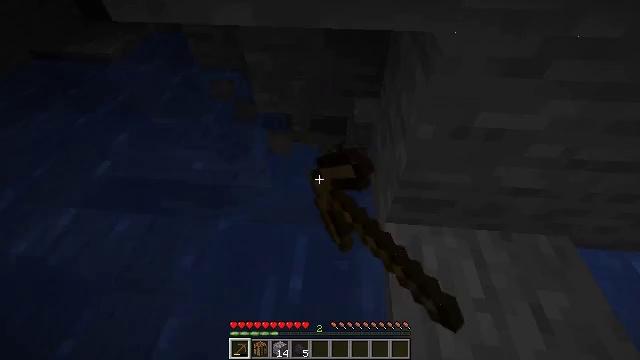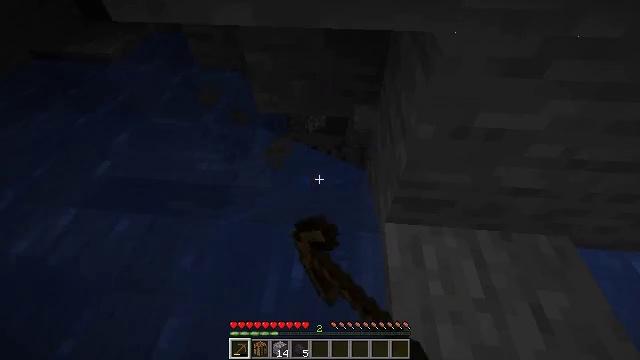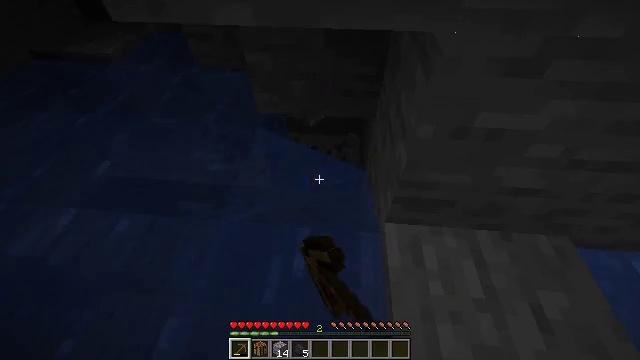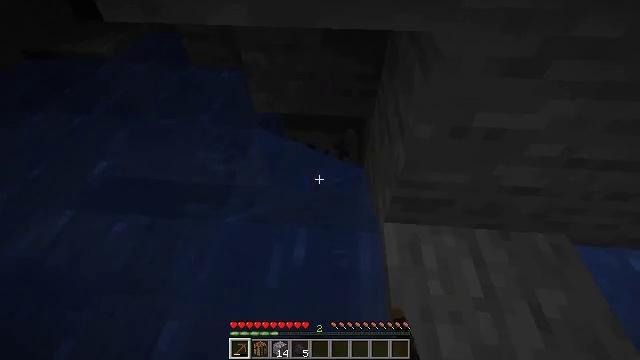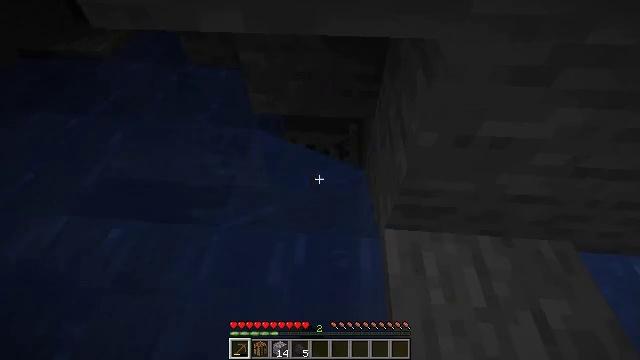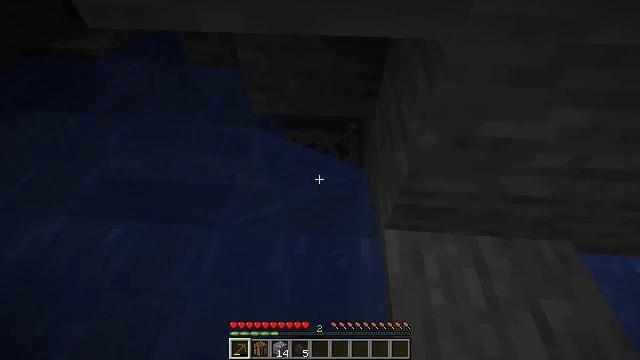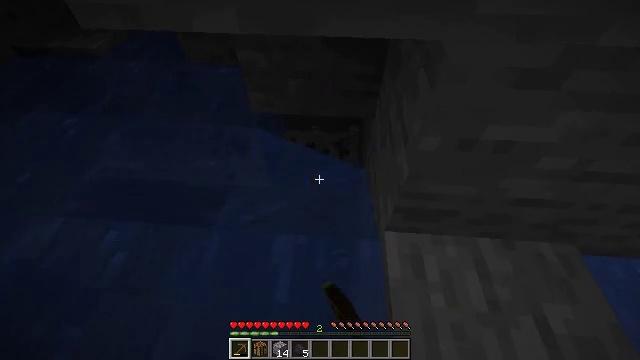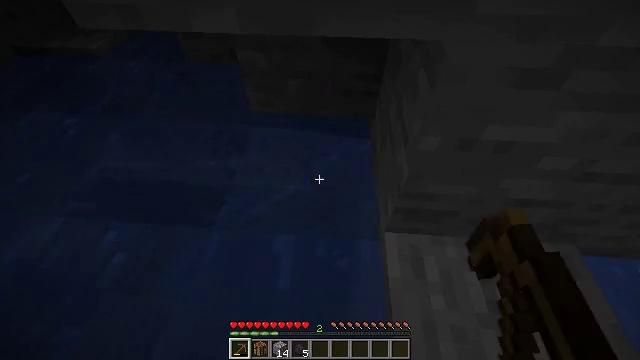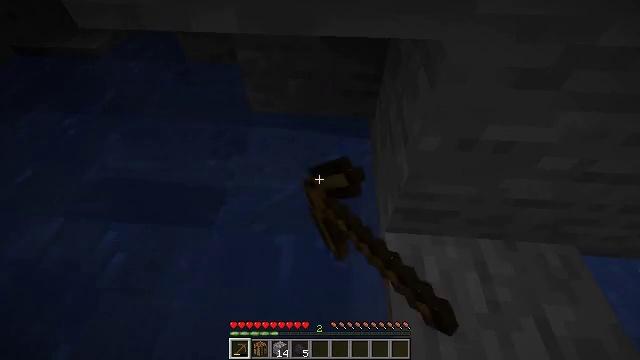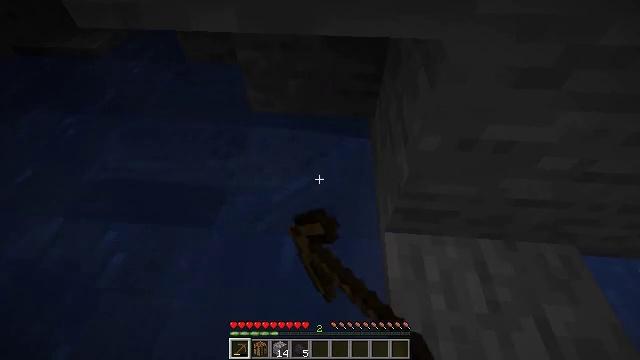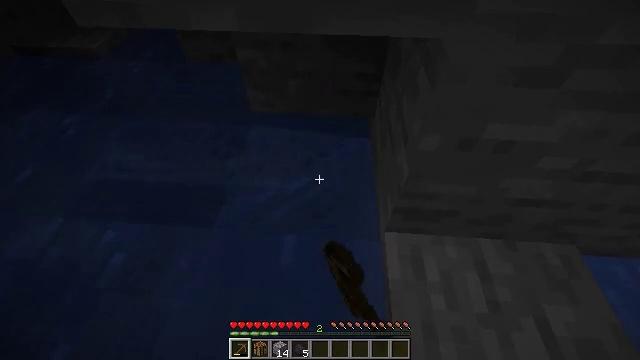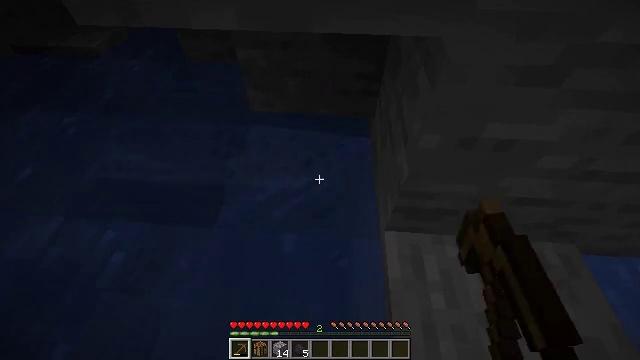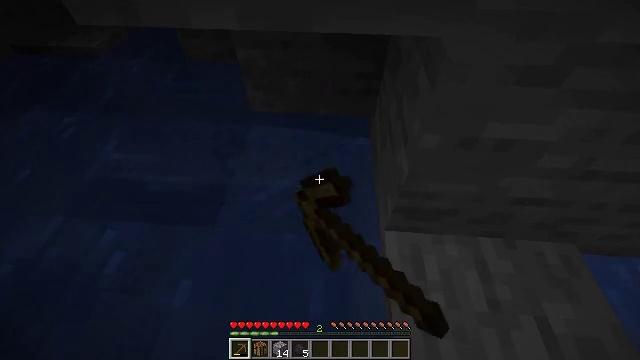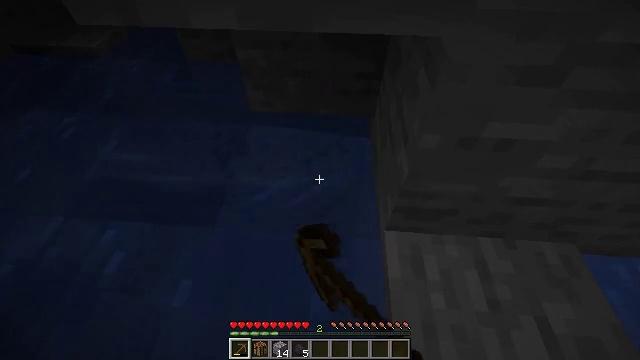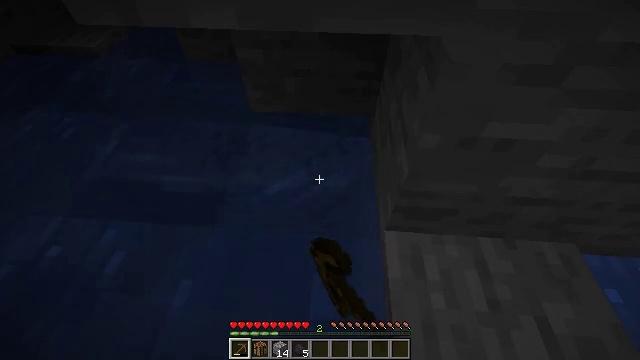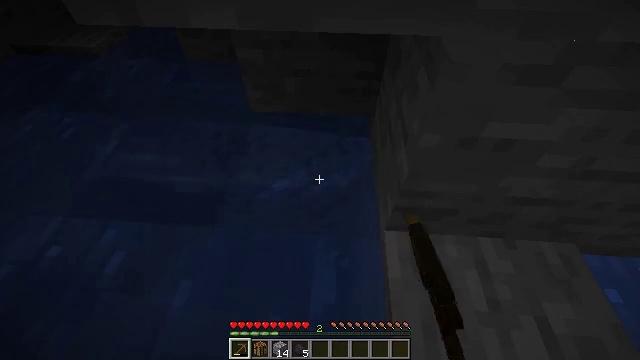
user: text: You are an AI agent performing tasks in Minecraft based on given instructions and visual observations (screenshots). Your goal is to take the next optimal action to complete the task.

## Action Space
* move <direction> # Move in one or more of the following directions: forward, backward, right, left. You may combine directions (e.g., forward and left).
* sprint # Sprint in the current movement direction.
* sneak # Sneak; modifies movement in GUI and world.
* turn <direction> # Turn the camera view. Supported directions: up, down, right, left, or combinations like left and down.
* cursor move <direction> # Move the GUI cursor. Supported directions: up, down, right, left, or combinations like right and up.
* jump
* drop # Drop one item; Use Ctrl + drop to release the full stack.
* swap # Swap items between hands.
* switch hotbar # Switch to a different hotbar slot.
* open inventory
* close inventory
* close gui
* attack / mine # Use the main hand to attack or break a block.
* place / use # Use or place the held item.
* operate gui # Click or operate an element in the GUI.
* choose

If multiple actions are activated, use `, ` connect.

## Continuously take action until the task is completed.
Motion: motion action
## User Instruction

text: Extract coal from the ore block.
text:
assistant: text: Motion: sneak, attack / mine
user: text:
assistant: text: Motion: sneak, attack / mine
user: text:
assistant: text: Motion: move forward and move left, sneak, attack / mine
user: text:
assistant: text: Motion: move forward and move left, sneak, attack / mine
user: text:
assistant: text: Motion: sneak, attack / mine
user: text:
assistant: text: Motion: sneak, attack / mine
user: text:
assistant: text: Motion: sneak, attack / mine
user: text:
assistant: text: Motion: sneak, attack / mine
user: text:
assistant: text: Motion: sneak, attack / mine
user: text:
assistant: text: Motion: sneak, attack / mine
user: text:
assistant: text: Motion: sneak, attack / mine
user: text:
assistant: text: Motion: sneak, attack / mine
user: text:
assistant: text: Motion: sneak, attack / mine
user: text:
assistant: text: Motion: sneak, attack / mine
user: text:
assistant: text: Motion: sneak, attack / mine
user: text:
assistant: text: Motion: sneak, attack / mine
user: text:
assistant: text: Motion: sneak, attack / mine
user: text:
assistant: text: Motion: sneak, attack / mine
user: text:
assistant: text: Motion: sneak, attack / mine
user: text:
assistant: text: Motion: sneak, attack / mine
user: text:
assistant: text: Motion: sneak, attack / mine
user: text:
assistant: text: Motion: sneak, attack / mine
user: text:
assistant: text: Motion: sneak, attack / mine
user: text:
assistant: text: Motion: sneak, attack / mine
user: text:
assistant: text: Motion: sneak, attack / mine
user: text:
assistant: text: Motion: sneak, attack / mine
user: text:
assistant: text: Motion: sneak, attack / mine
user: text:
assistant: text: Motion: sneak, attack / mine
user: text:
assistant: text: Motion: sneak, attack / mine
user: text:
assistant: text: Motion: sneak, attack / mine